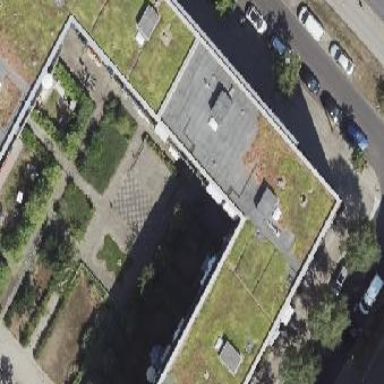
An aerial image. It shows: Apartment building with flat roof.